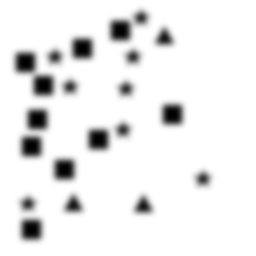
Squares: 10
Triangles: 3
Stars: 8
Total shapes: 21